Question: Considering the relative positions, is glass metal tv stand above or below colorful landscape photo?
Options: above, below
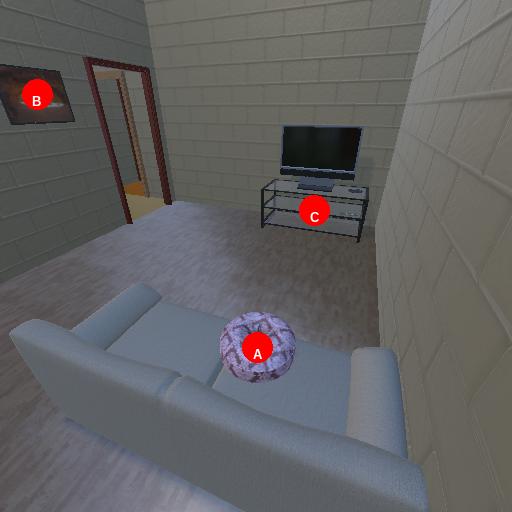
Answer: above